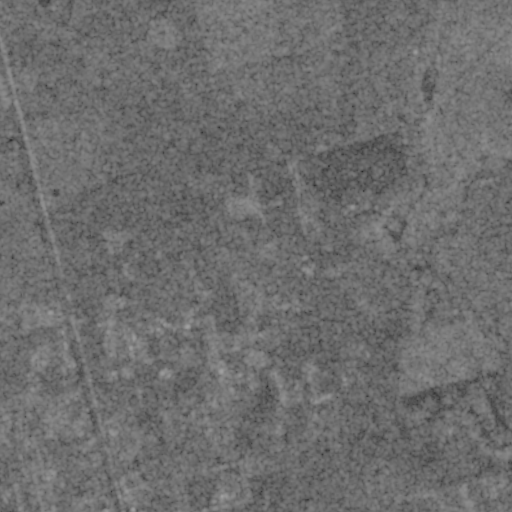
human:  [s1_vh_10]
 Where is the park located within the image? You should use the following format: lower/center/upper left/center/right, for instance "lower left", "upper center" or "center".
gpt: The park is located in the lower left of the image.
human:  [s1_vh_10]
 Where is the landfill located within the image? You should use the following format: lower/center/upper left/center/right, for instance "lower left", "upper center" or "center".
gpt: There is no landfill in the image.

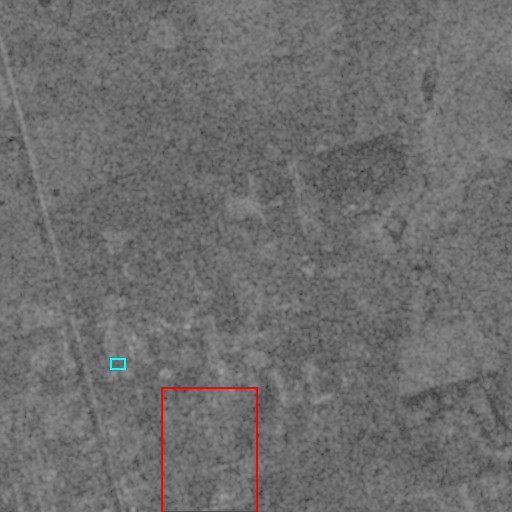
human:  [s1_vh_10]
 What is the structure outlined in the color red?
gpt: The structure outlined in red is a crop field.
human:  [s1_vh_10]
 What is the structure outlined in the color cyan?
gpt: The structure outlined in cyan is a park.
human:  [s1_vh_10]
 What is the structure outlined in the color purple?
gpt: There is no purple outline.